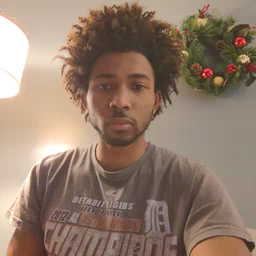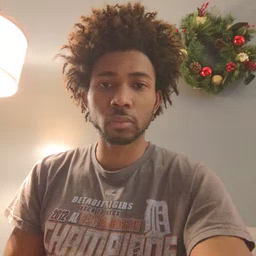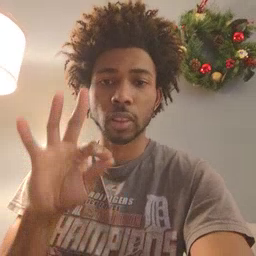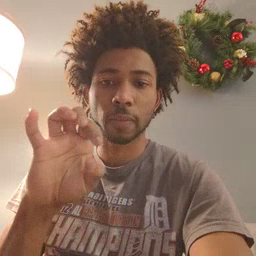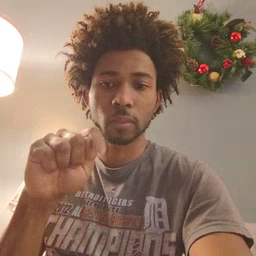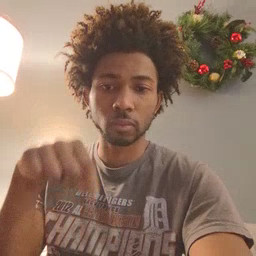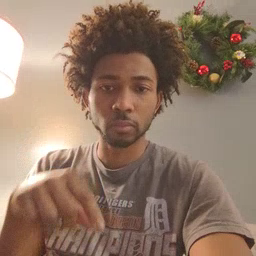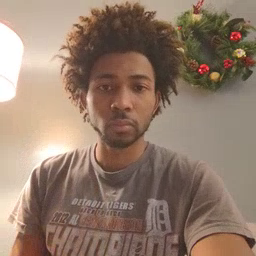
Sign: feet